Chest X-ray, PA view. Patient: 65 years old, sex F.
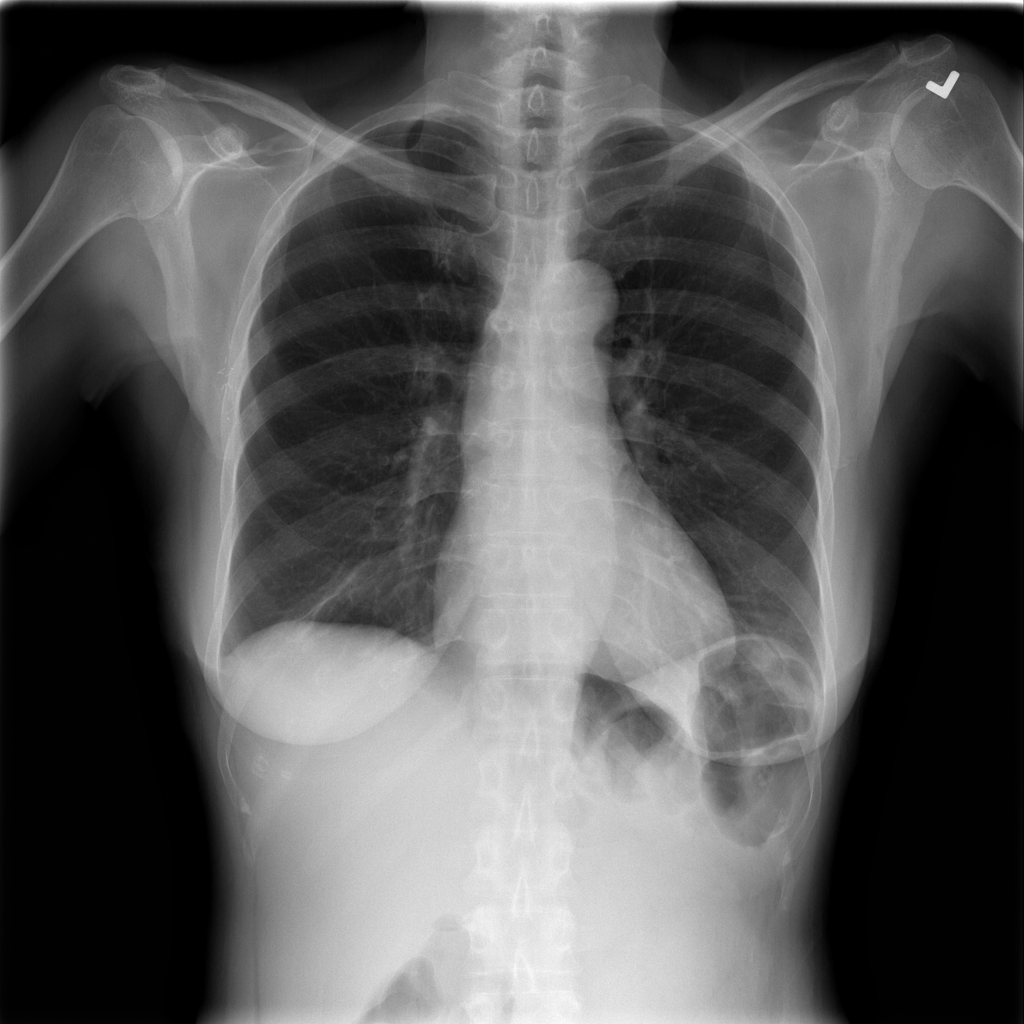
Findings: No Finding